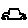
Label: car